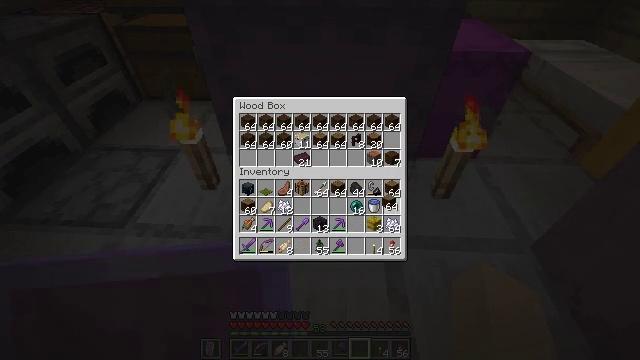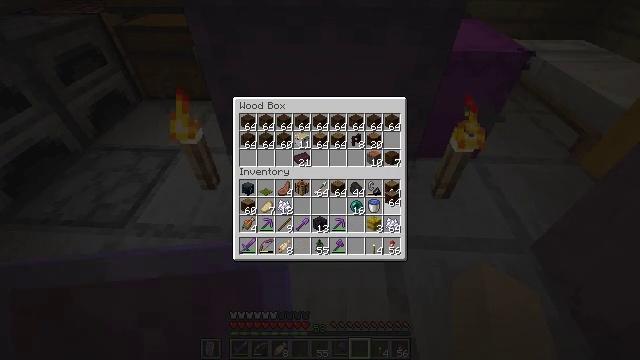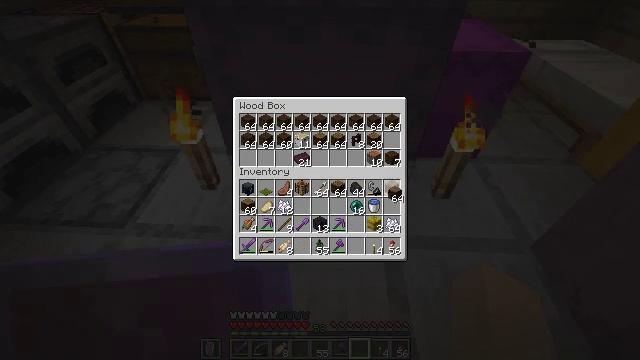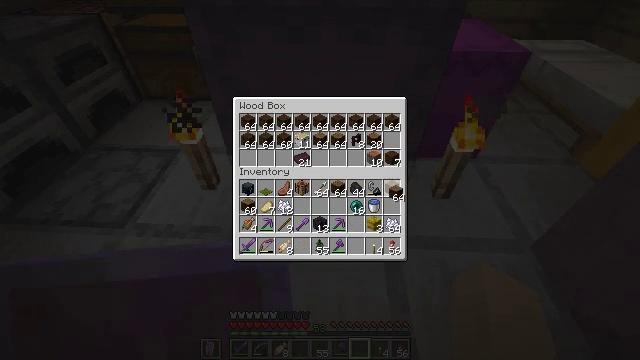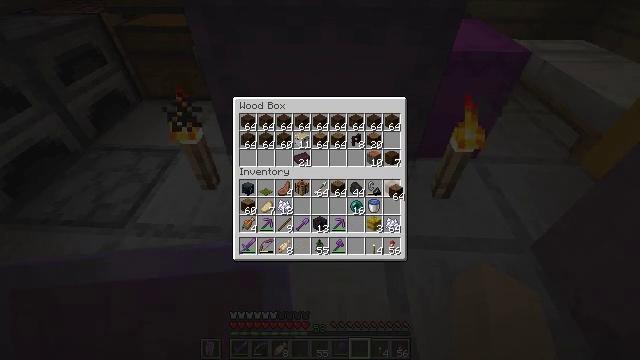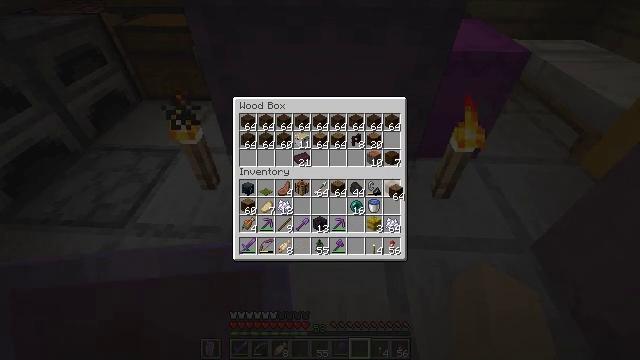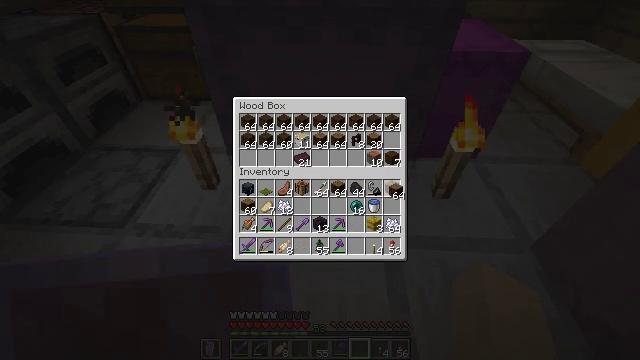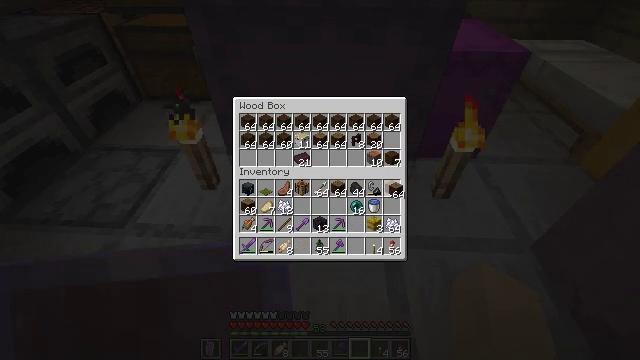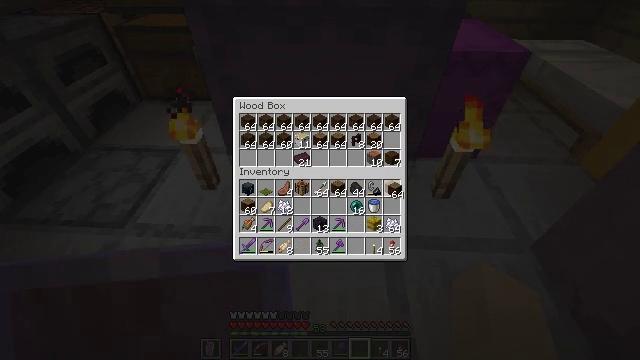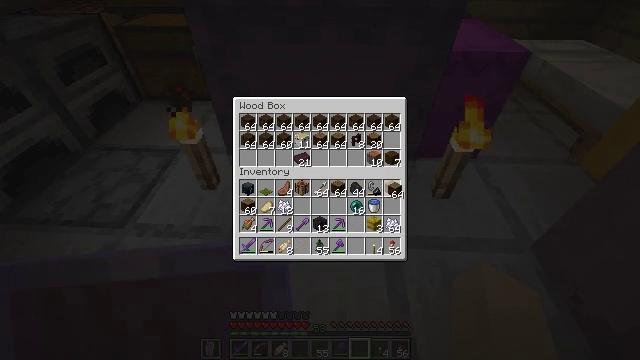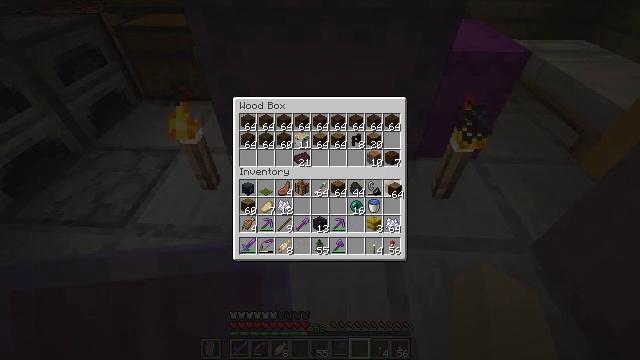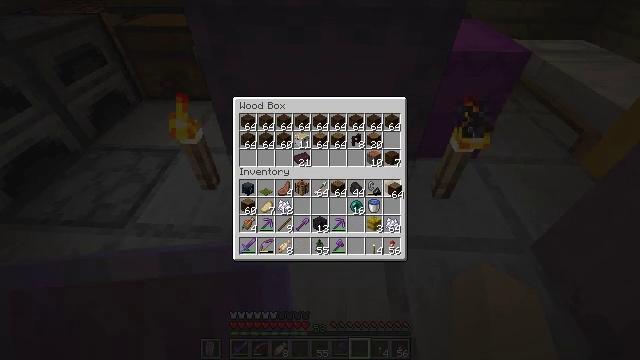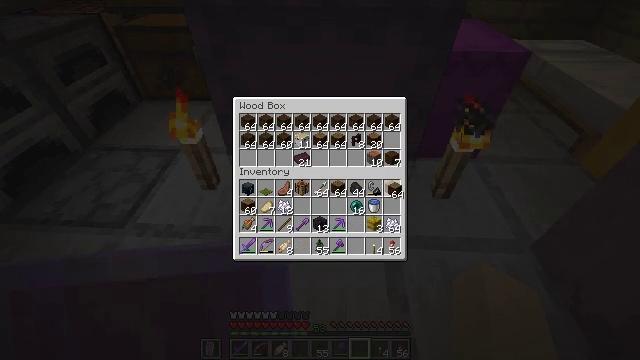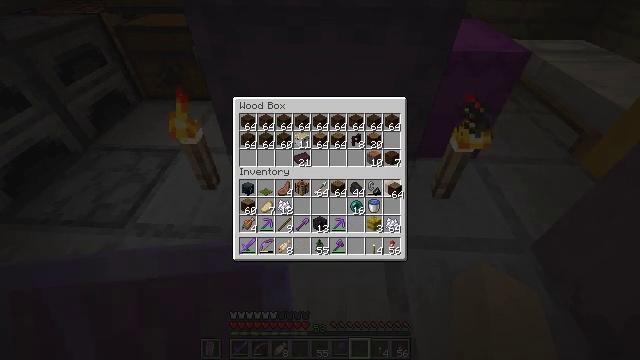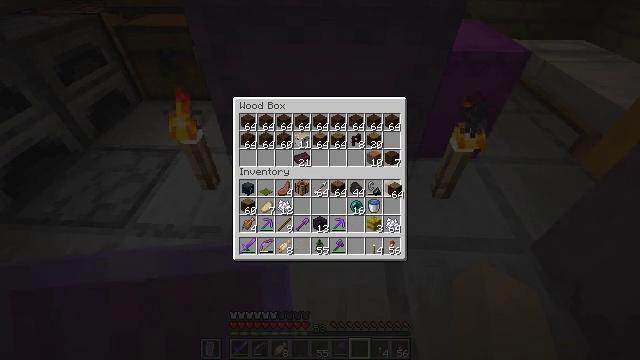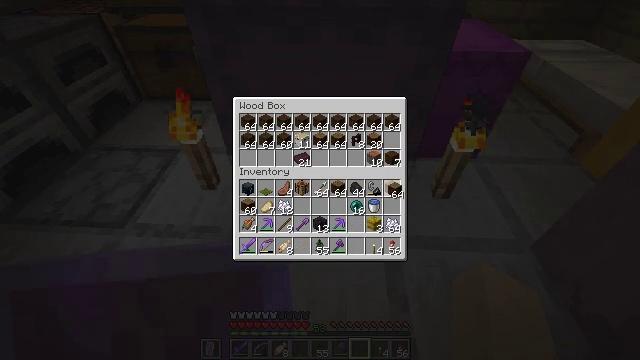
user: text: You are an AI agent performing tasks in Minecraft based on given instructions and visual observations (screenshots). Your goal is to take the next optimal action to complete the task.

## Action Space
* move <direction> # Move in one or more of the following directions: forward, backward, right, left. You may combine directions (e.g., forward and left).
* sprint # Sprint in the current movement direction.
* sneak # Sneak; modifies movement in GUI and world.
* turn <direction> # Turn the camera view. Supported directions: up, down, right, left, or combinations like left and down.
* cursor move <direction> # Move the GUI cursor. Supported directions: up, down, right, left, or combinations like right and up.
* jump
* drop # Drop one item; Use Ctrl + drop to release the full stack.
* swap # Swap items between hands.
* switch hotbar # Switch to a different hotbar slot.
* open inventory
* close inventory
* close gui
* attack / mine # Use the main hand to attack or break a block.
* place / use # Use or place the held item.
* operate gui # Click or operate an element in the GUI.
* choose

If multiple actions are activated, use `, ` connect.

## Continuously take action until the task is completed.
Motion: motion action
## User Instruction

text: Attack the shulker box to pick it up.
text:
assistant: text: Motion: sneak
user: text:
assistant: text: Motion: sneak
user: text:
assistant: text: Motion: sneak
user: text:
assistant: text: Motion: sneak
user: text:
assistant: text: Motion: sneak
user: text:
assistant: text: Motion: sneak
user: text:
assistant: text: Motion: sneak
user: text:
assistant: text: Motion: sneak
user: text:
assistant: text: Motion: sneak
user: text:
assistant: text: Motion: sneak, attack / mine
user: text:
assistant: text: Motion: sneak, attack / mine
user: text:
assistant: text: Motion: sneak, attack / mine
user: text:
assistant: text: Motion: sneak, attack / mine
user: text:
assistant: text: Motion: sneak, attack / mine
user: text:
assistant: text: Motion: sneak, attack / mine
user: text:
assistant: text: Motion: sneak, attack / mine
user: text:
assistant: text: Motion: sneak, attack / mine
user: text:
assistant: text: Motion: sneak, attack / mine
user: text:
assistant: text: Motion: sneak, attack / mine
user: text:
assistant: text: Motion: sneak
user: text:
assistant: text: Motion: sneak
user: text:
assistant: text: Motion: sneak
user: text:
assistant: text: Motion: sneak
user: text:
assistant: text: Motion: sneak
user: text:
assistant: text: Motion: sneak
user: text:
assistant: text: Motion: sneak
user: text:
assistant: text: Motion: sneak
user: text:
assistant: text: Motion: sneak
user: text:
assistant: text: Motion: sneak
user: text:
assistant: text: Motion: sneak